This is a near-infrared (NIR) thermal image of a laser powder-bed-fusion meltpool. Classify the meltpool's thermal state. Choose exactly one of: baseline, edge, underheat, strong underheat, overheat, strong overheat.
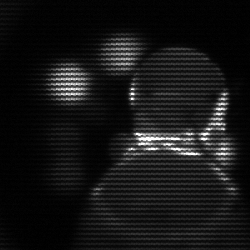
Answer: edge